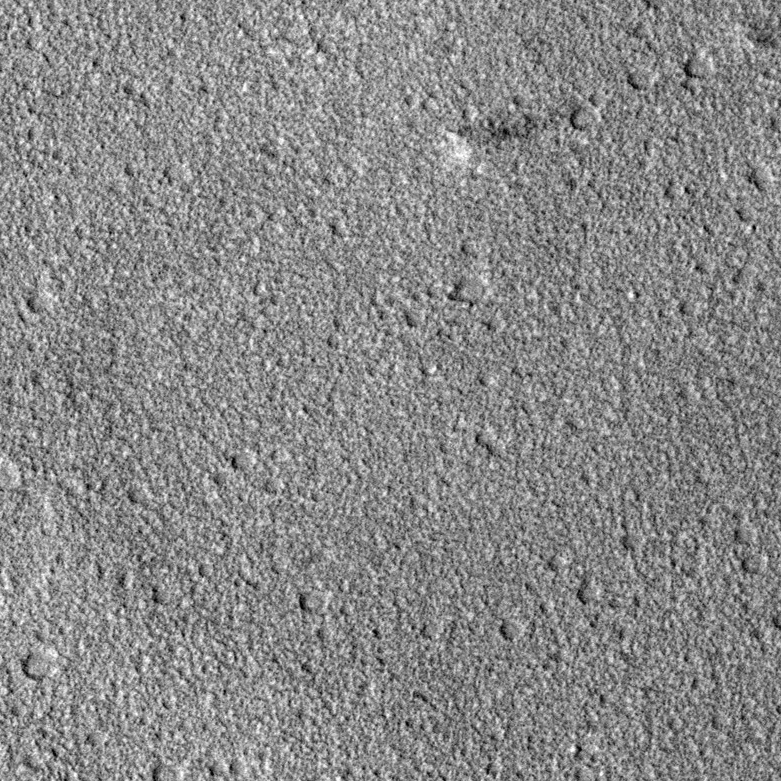
Label: dustdevil